Question: I have the following array data that is being fetched from a table that isn't mine.
'''
Array
(
[0] => Array
(
[sys_sbu] => Array
(
[sbu_id] => EO
[sbu_name] => Executive Officer
)
)
[1] => Array
(
[sys_sbu] => Array
(
[sbu_id] => FIN
[sbu_name] => Finance
)
)
[2] => Array
(
[sys_sbu] => Array
(
[sbu_id] => G01
[sbu_name] => TEST GROUP
)
)
[3] => Array
(
[sys_sbu] => Array
(
[sbu_id] => MAF
[sbu_name] => Medical Affairs
)
)
[4] => Array
(
[sys_sbu] => Array
(
[sbu_id] => PCS
[sbu_name] => Patient Care Services
)
)
[5] => Array
(
[sys_sbu] => Array
(
[sbu_id] => SSS
[sbu_name] => Strategic Support Services
)
)
)
'''
Basically, the table 'sys_sbu' has 2 columns. 'sbu_id' and 'sbu_name'. Using the following code on my view doesn't seem to yield the expected result.
'''
echo $this->Form->input('Groups', array(
'type'=>'select',
'options' => $groups)
);
'''

What I want to happen is the value of each 'select' option will be the 'sbu_id' while the ones being displayed to the selection is the 'sbu_name'. Like so:
'''
<select>
<option value="EO">Executive Officer</option>
<option value="FIN">Finance</option>
<option value="etc">etc</option>
</select>
'''
How do I achieve this?
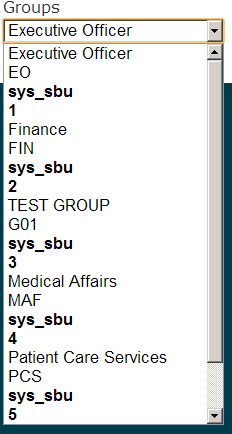
Answer: Normally, a '$this->YourModel->find('list')' would return the appropriate array if your 'displayField' and 'primaryKey' are set correctly in the model definition.
If for some reason they're not, you have to manually adjust your select array to look like this
'''
array(
[id1] => name1,
[id2] => name2,
etc
)
'''
<URL>
Just re-read that it is not your table, so I guess you're not doing a find at all. The solution remains, though, do a for in the array you're getting from the other table and adjust it like I indicated before, ids as keys, names as values